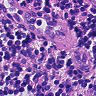
Metastatic tissue present: no